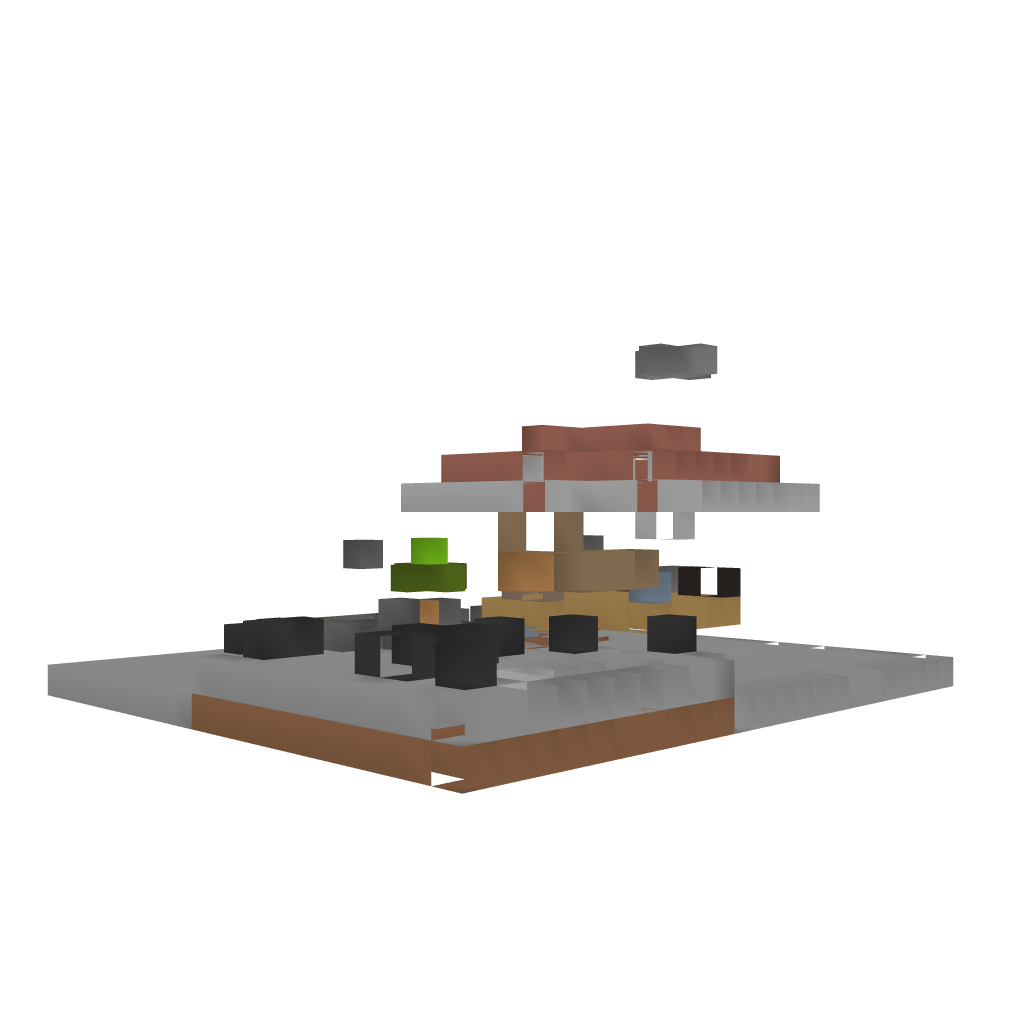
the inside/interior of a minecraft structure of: Small Modern House